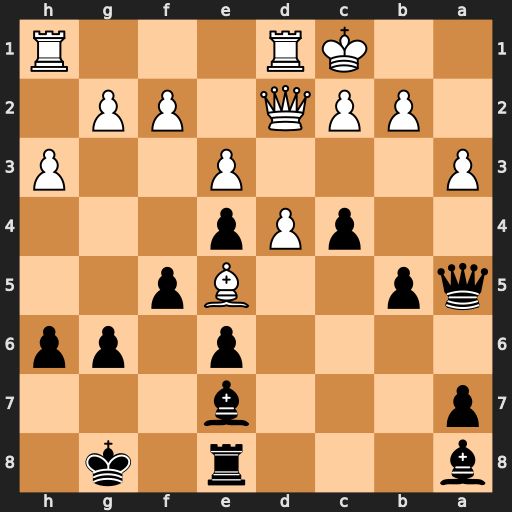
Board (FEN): b3r1k1/p3b3/4p1pp/qp2Bp2/2pPp3/P3P2P/1PPQ1PP1/2KR3R
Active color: b
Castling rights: -
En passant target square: -
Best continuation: b4 c3 bxa3